Field crop: maize
Growth stage: 2
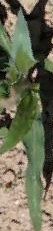
Species: maize